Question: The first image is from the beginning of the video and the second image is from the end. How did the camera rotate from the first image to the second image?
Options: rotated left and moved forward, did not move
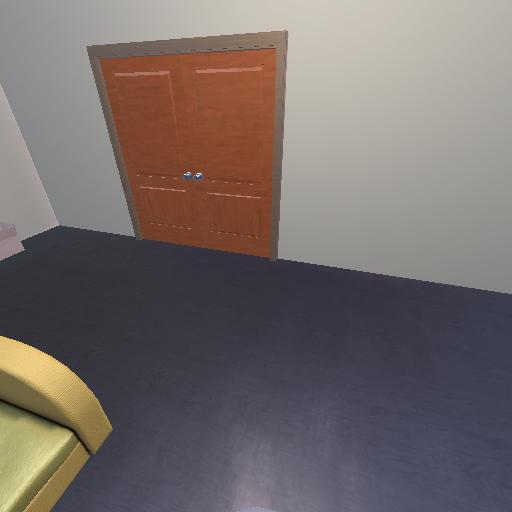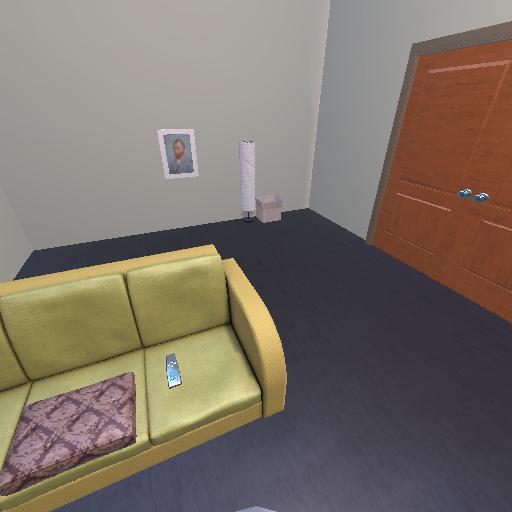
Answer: rotated left and moved forward